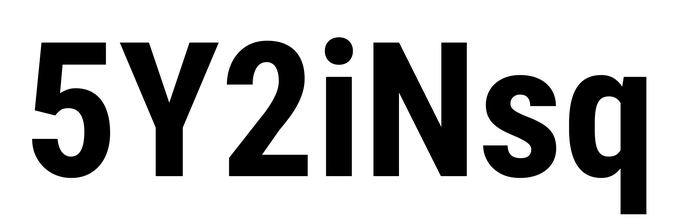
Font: Roboto_Condensed_Bold